Question: I have queried Cassandra using spark in Scala. Below is the result:

Is there any way to write this result back to Cassandra tables ?
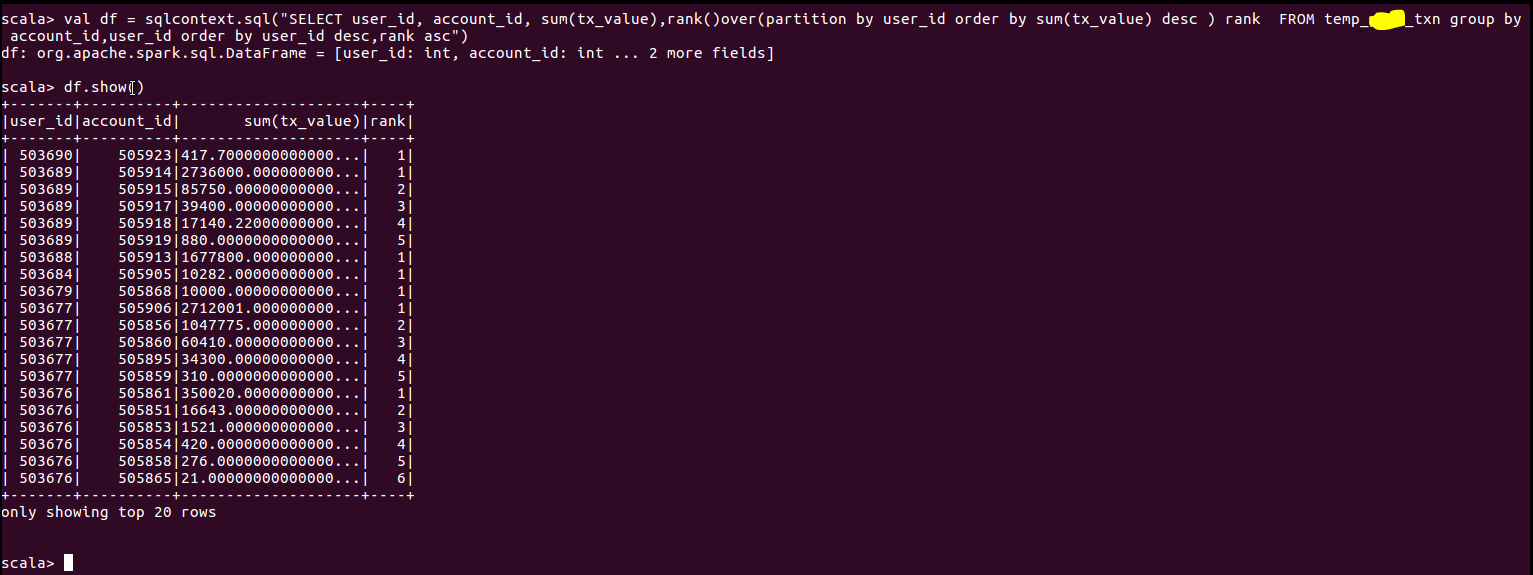
Answer: '''
df.write
.format("org.apache.spark.sql.cassandra")
.options(Map( "table" -> "t_payu_df", "keyspace" -> "ks_payu"))
.save()
'''
This will work.
You can also specify SaveMode (overwrite,append,ErrorIfExists).
Example with SaveMode:
'''
df.write
.format("org.apache.spark.sql.cassandra")
.mode(SaveMode.Overwrite)
.options(Map( "table" -> "t_payu_df", "keyspace" -> "ks_payu"))
.save()
'''
For more details visit <URL>